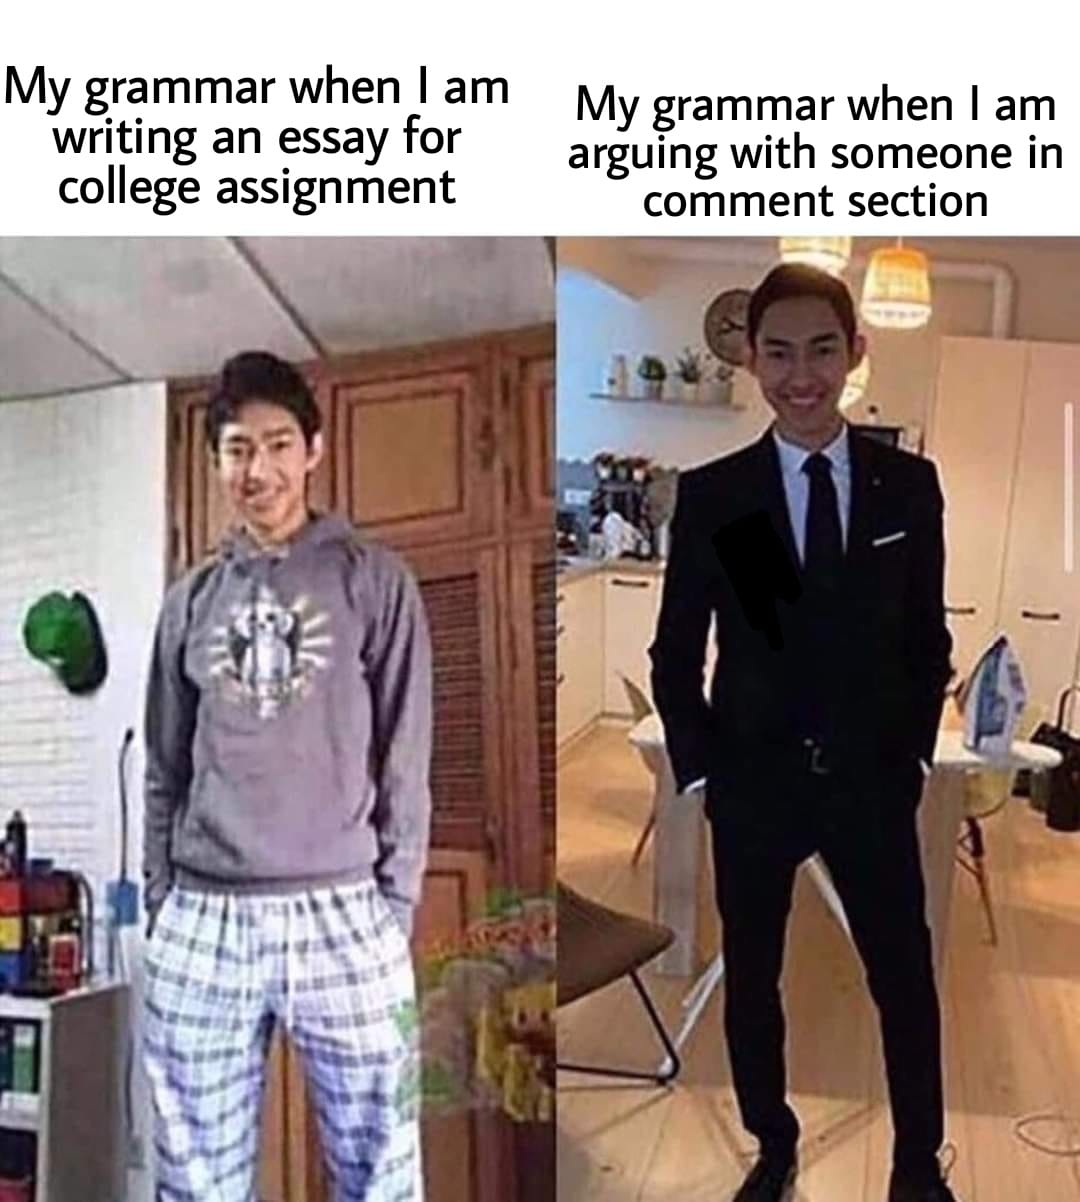
Caption: My grammer when I am writing an essay for college assignment     My grammer when I am arguing with someone in comment section
Label: non-hate